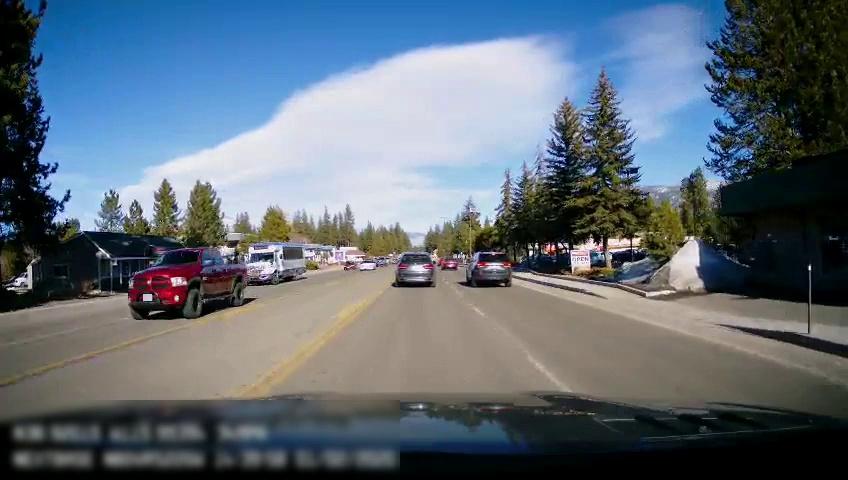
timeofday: Day
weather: Sunny
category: Drivable Space
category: Vehicles | Car
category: Vehicles | SUV
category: Vehicles | SUV
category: Vehicles | Bus
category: Vehicles | Truck
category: Vehicles | SUV
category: Vehicles | Car
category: Vehicles | Car
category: Vehicles | SUV
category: Lanes | Opposite Lane
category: Lanes | Current Lane
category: Lanes | Current Lane